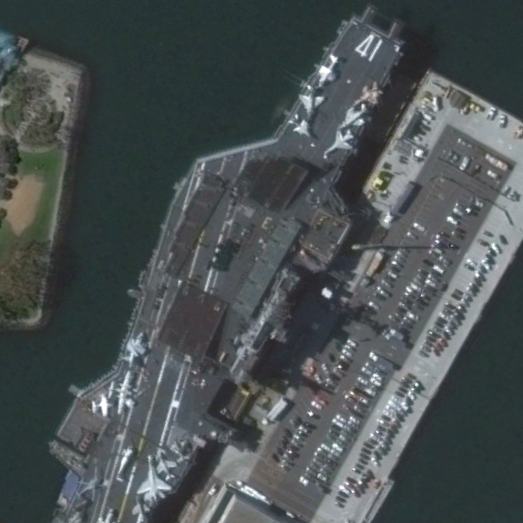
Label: Midway-class_aircraft_carrier